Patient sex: M
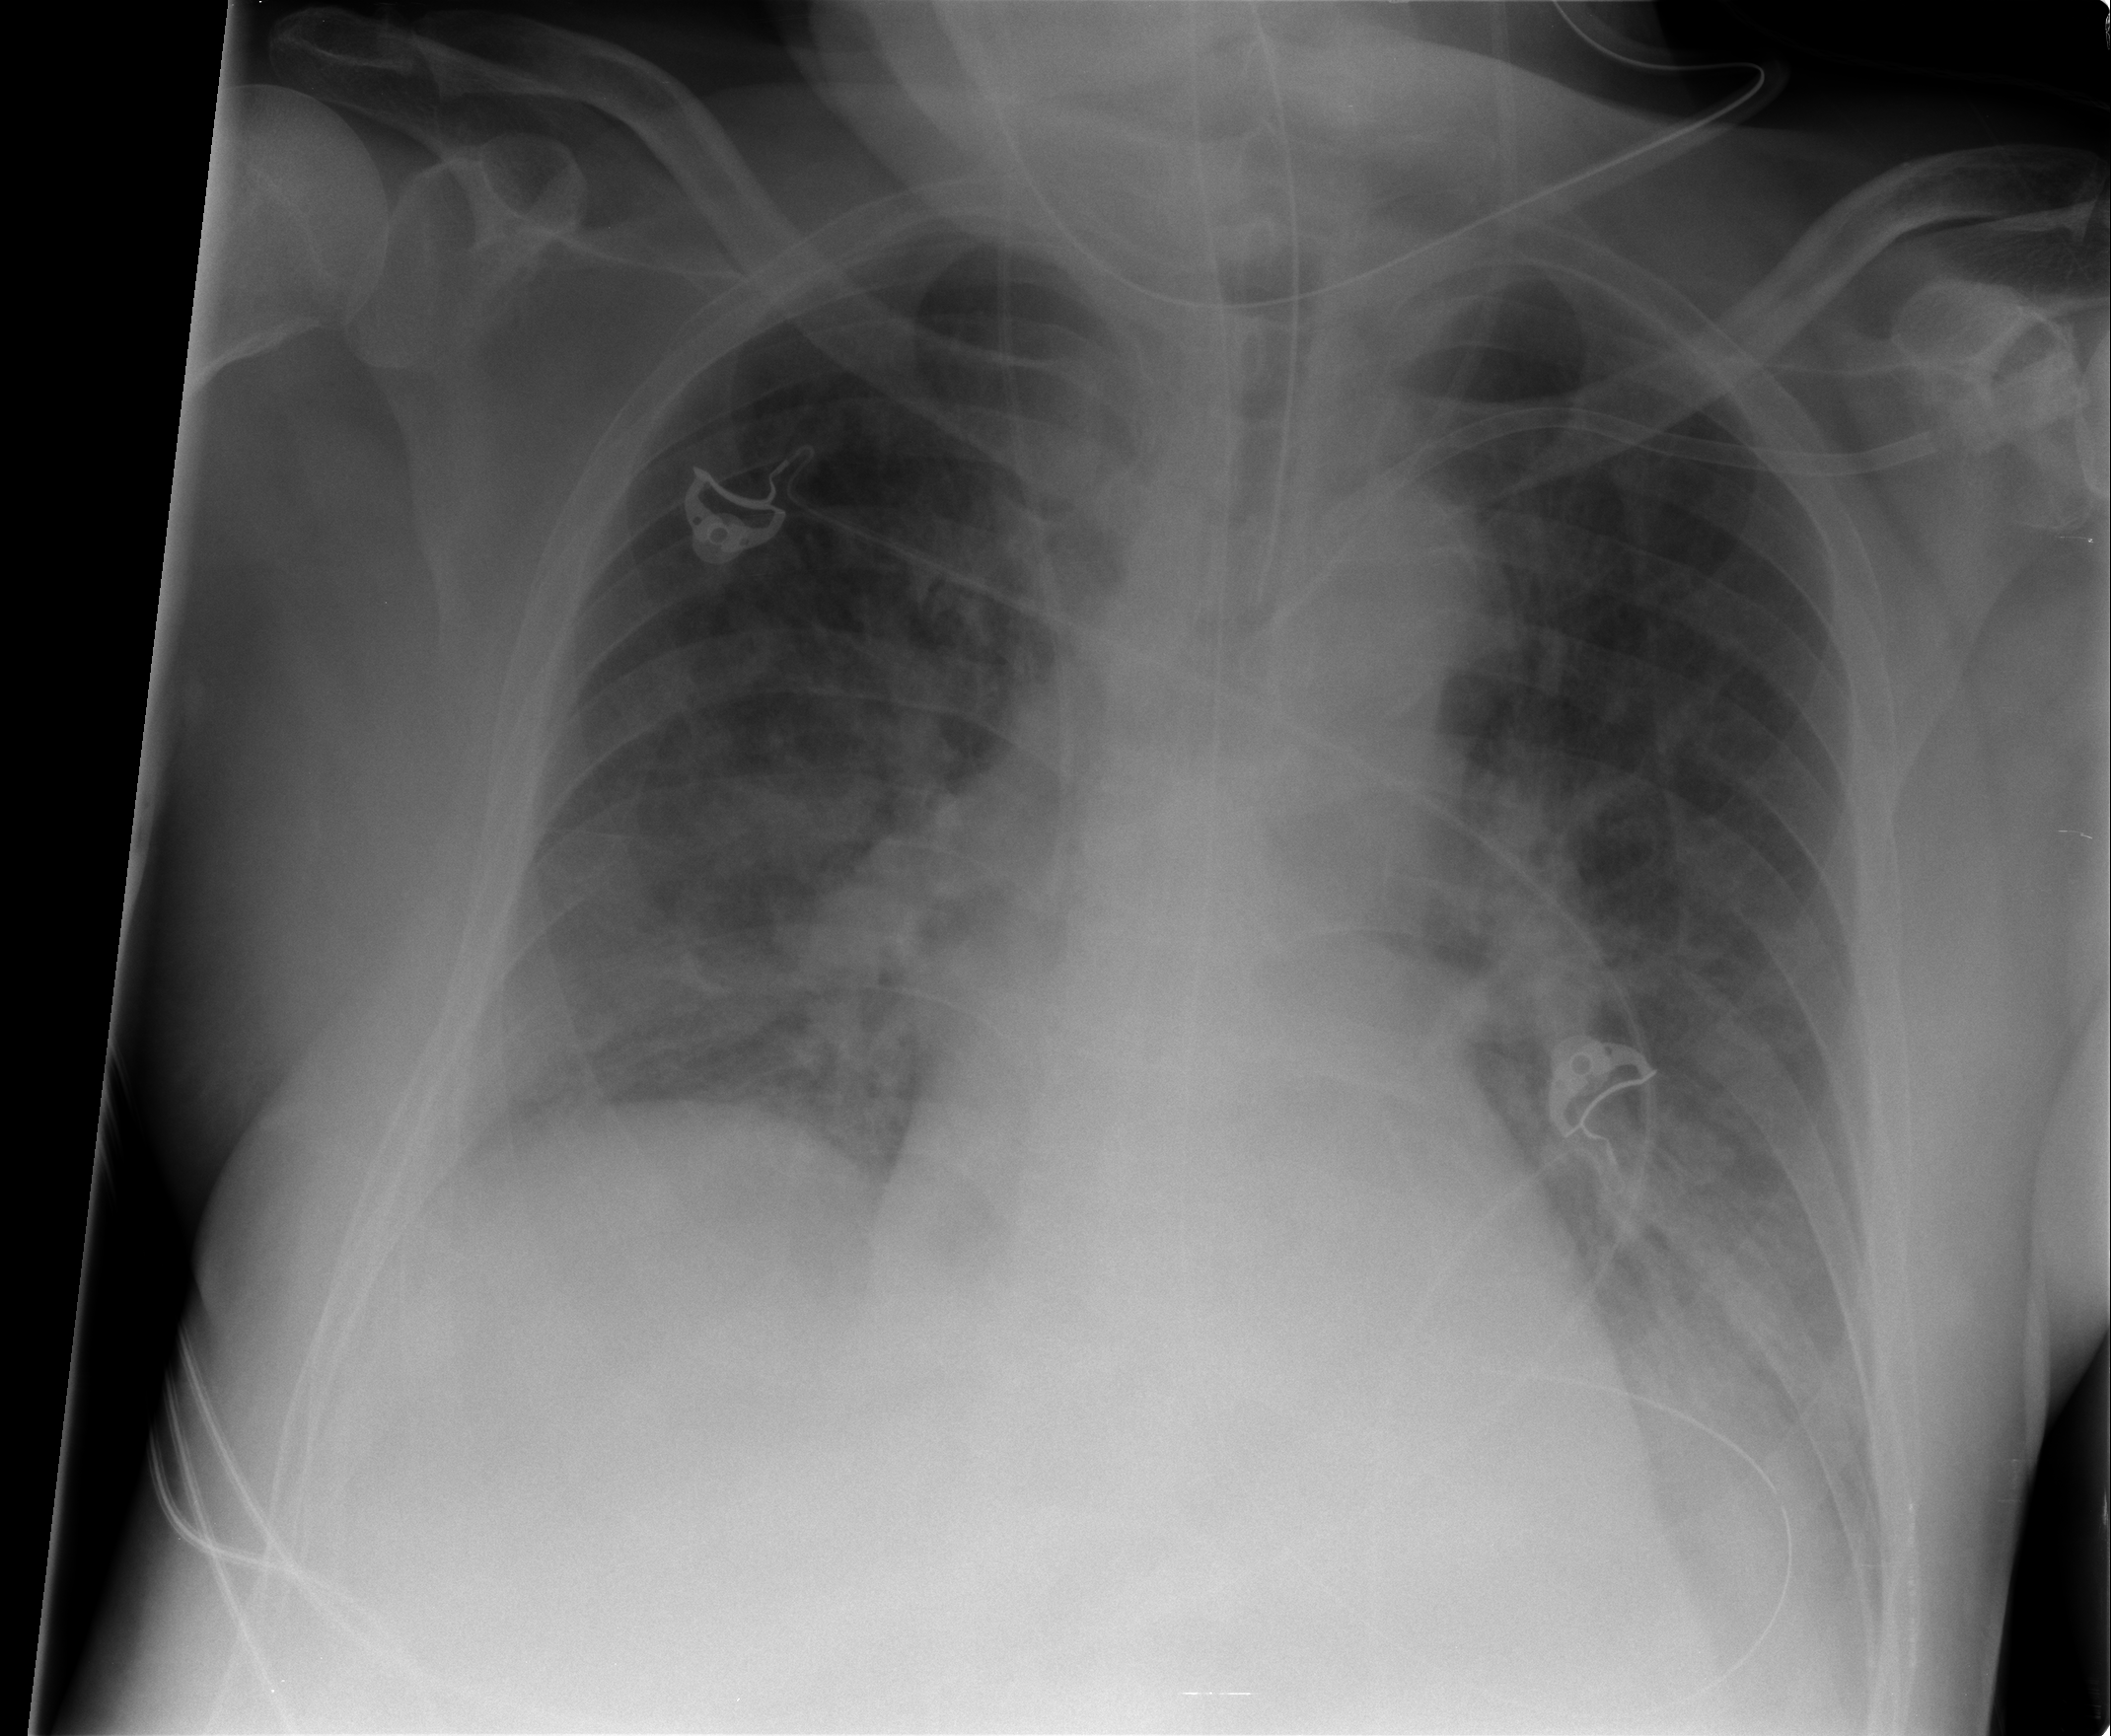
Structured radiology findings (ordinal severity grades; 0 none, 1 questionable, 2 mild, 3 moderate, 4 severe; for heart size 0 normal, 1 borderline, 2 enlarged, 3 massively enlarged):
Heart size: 0
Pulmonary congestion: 2
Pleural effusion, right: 2
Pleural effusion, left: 2
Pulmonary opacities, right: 0
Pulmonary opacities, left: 0
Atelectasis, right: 2
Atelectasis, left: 2